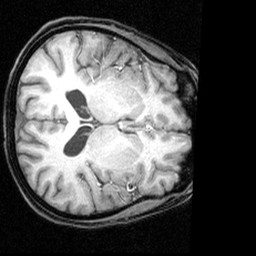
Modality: T1w
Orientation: axial
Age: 24
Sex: female